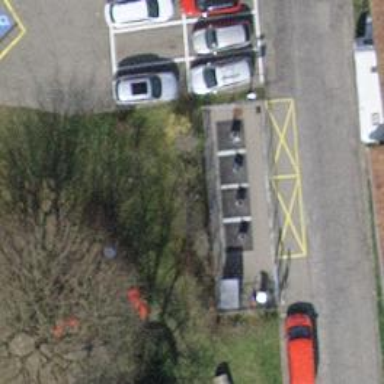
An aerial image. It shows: Recycling container at amenity designated for recycling.